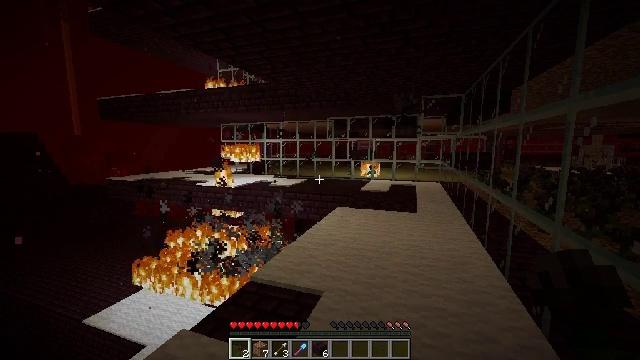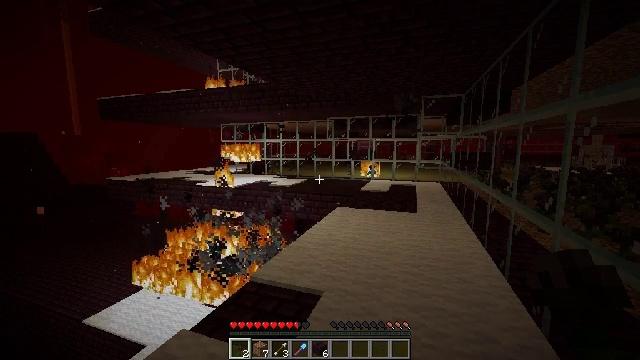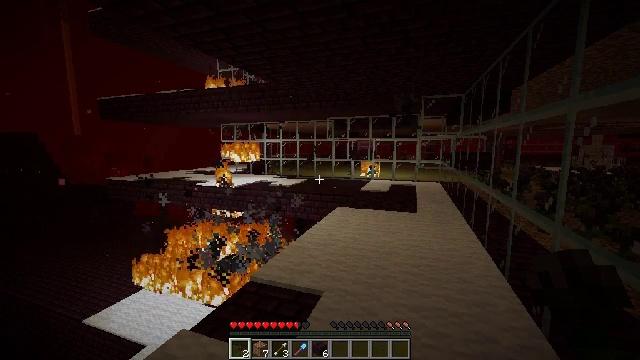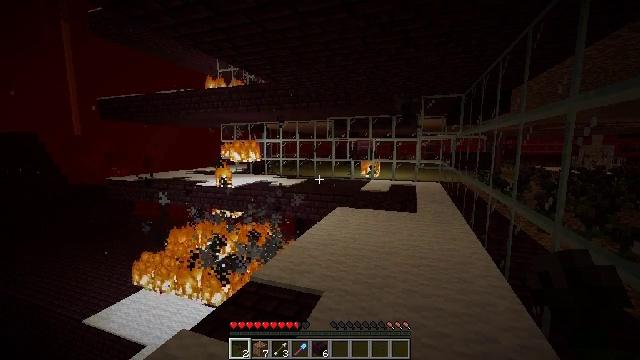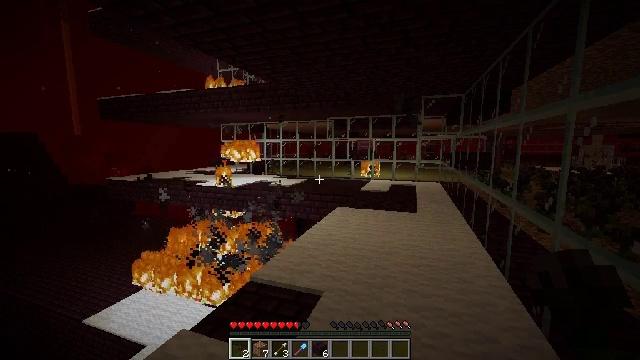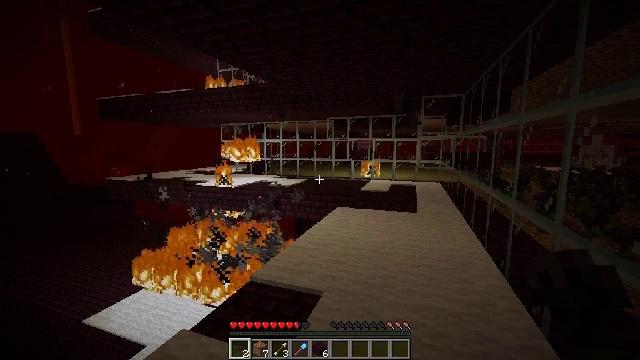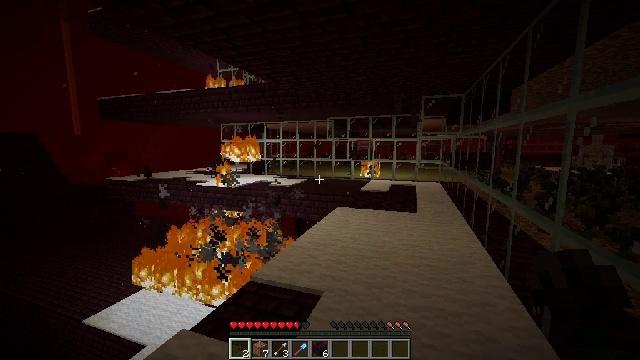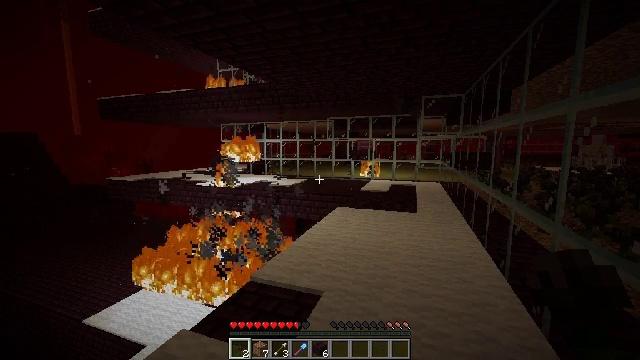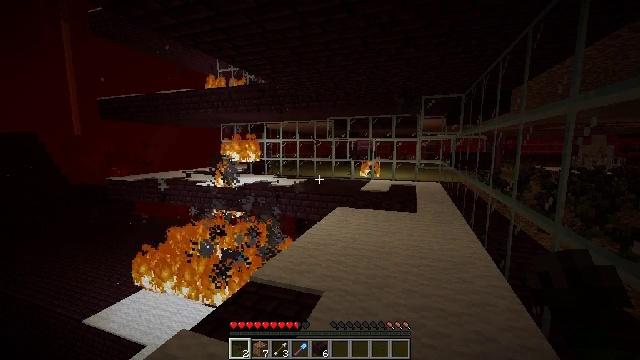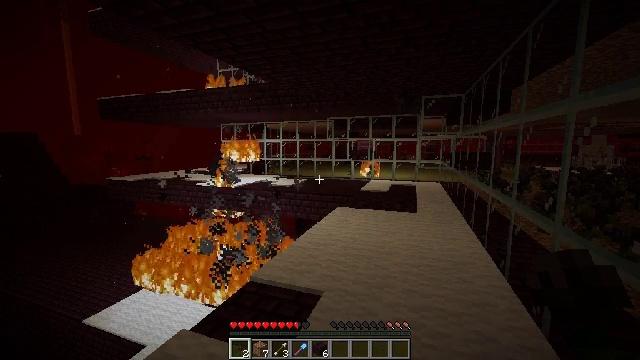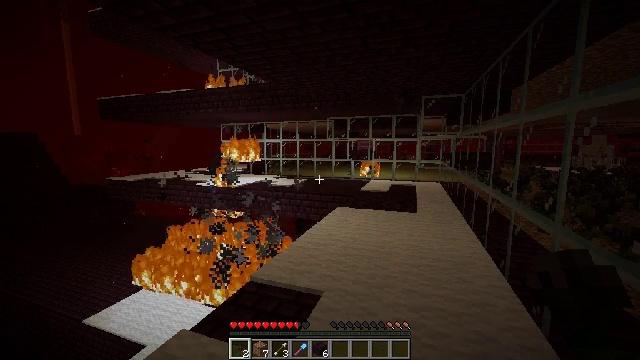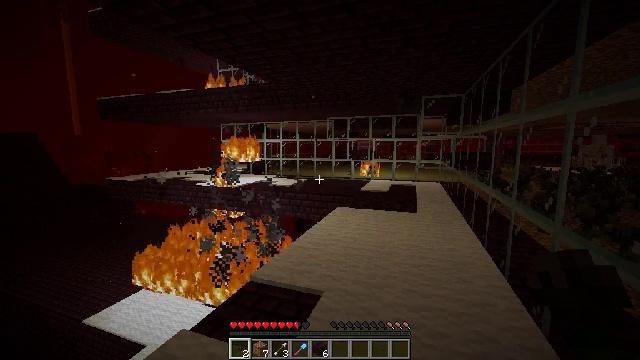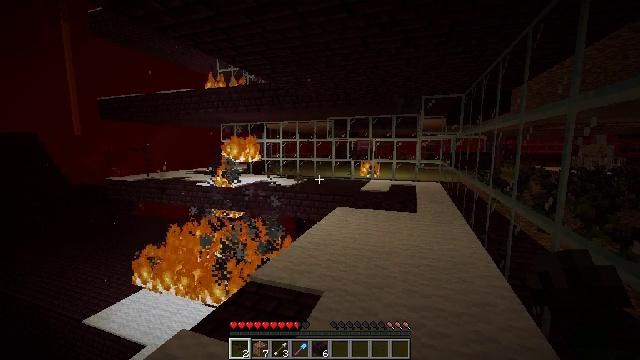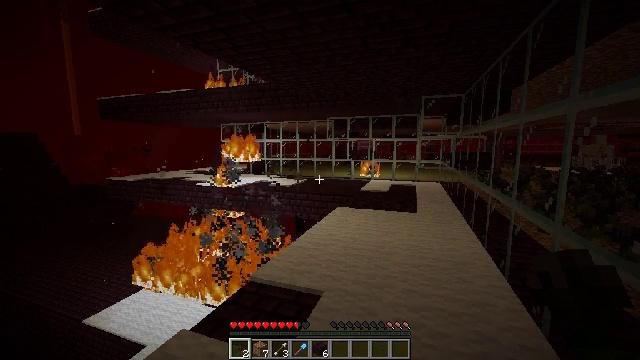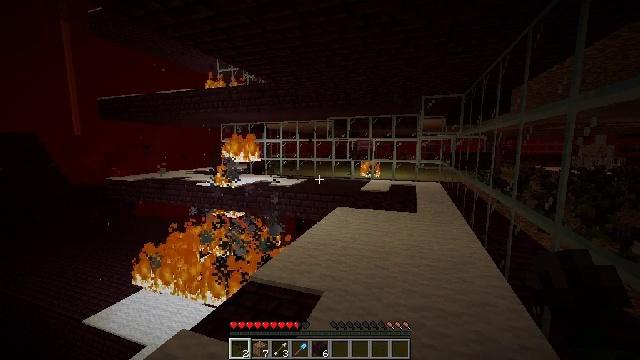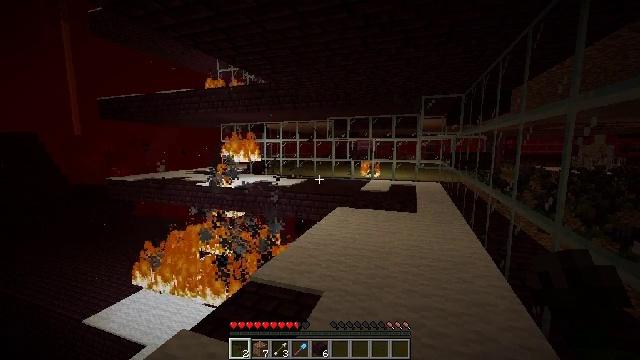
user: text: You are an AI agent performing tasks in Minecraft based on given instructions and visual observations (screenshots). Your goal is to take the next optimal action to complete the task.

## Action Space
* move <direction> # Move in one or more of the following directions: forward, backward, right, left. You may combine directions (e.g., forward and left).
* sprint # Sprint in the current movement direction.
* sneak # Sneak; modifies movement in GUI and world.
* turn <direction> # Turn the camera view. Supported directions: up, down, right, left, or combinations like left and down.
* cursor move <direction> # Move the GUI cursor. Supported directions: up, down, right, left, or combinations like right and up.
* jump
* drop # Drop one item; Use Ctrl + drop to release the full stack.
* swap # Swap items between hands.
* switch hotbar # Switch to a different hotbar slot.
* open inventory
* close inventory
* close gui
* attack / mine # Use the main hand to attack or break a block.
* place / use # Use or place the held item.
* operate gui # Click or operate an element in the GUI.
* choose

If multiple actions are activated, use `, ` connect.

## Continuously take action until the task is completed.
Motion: motion action
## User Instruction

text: Break the fire block.
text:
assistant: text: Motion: no_op
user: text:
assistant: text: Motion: no_op
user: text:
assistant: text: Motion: no_op
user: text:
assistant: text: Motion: no_op
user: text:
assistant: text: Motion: no_op
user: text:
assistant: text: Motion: no_op
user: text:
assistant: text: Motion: no_op
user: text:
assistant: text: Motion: no_op
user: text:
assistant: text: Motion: no_op
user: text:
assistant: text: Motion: no_op
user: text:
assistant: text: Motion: no_op
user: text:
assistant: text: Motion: no_op
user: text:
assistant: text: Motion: no_op
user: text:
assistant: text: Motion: no_op
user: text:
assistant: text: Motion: no_op
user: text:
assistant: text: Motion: no_op
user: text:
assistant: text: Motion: no_op
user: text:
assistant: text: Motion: no_op
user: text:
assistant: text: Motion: no_op
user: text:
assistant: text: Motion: no_op
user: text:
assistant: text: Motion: no_op
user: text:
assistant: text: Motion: no_op
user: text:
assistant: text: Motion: no_op
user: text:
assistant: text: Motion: no_op
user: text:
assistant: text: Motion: no_op
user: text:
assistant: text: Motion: no_op
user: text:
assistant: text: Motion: no_op
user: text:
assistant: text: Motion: no_op
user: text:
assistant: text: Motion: no_op
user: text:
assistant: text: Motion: no_op